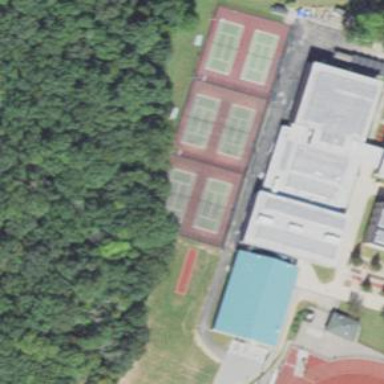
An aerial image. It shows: Tennis court on the leisure land pitch.